Aerial crown-view tile of a tropical tree (Barro Colorado Island, Panama), acquired 20241014:
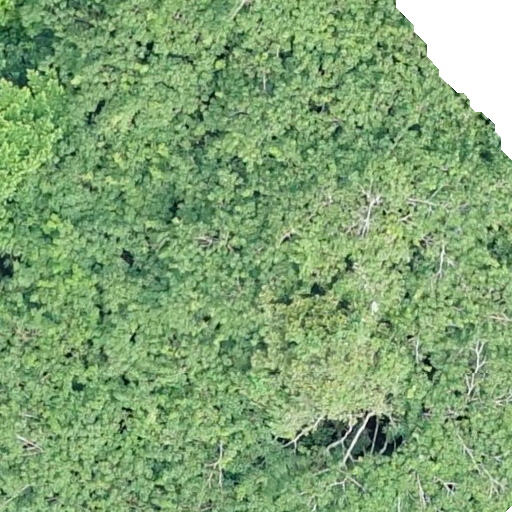
Species: Hura crepitans
GBIF accepted scientific name: Hura crepitans
Crown area: 534.819 m²